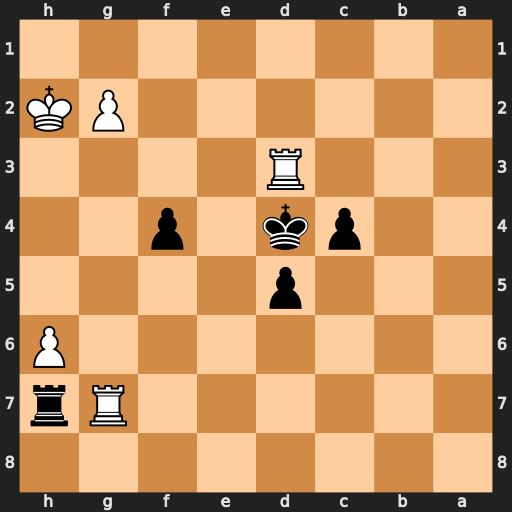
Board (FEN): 8/6Rr/7P/3p4/2pk1p2/3R4/6PK/8
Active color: b
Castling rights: -
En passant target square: -
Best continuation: cxd3 Rxh7 d2 Rf7 d1=Q